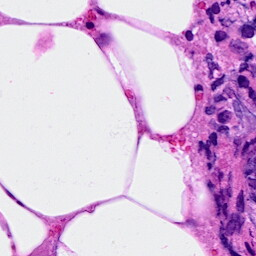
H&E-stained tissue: Breast